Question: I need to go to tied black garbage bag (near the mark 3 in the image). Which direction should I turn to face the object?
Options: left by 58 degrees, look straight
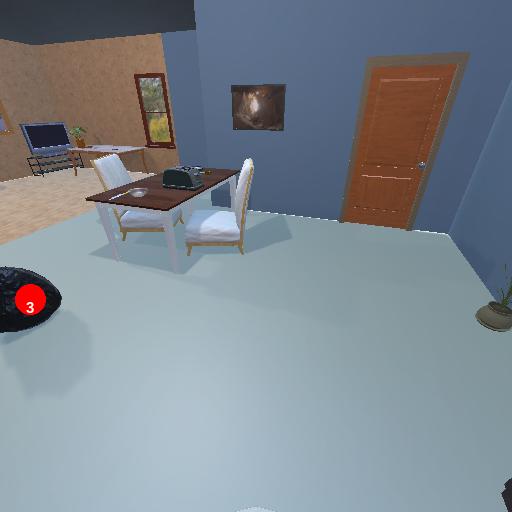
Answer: left by 58 degrees